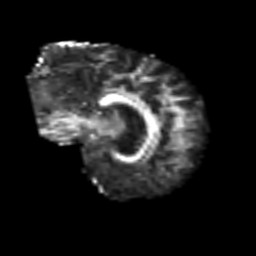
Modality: FA
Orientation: sagittal
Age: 67
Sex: female
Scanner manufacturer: siemens
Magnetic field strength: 3 T
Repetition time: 6.1 s
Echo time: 0.101 s